Question: Here is the link where it teaches how to create a gradient layer: <URL>
As you can see the gradient in not smooth. You can see stripes of colors. Even the author mentions it:
Here is how bad it looks:

How to achieve smooth gradient? I use cocos2d-x 2.2.5.
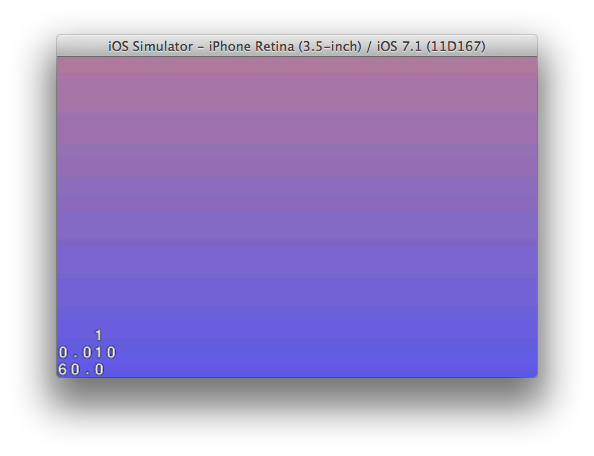
Answer: This is normal in the Simulator, it only renders with 16-bit color depth. It should look good on a device even though it also defaults to a 16-bit framebuffer. I think that's due to display size and quality, specifically due to higher ppi (pixels per inch).
If it does look undesirable on the device you can increase framebuffer color bit depth to 32-bit at the expense of rendering performance (usually a bad tradeoff on mobile devices).